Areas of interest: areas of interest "Botanical Garden"
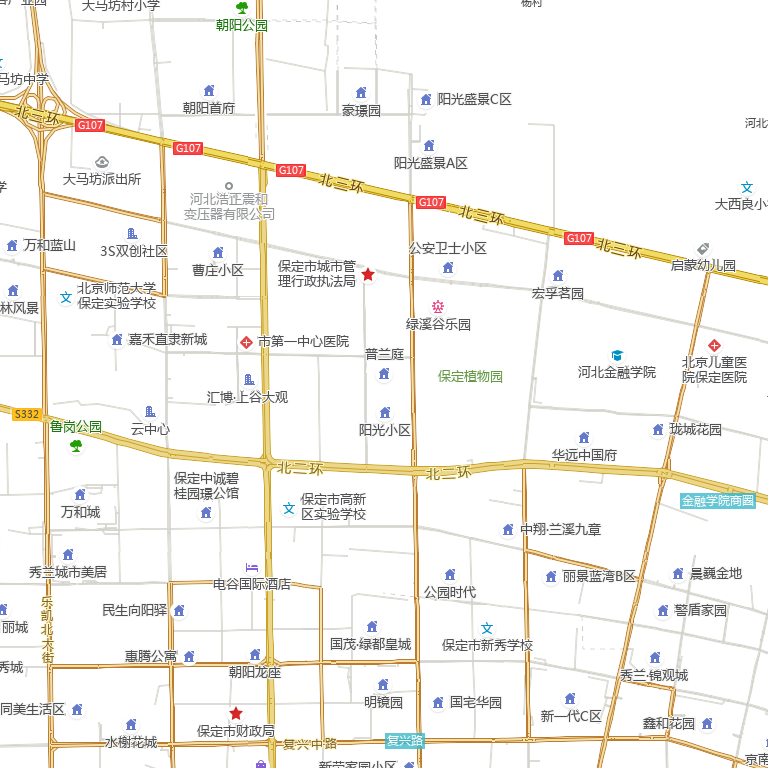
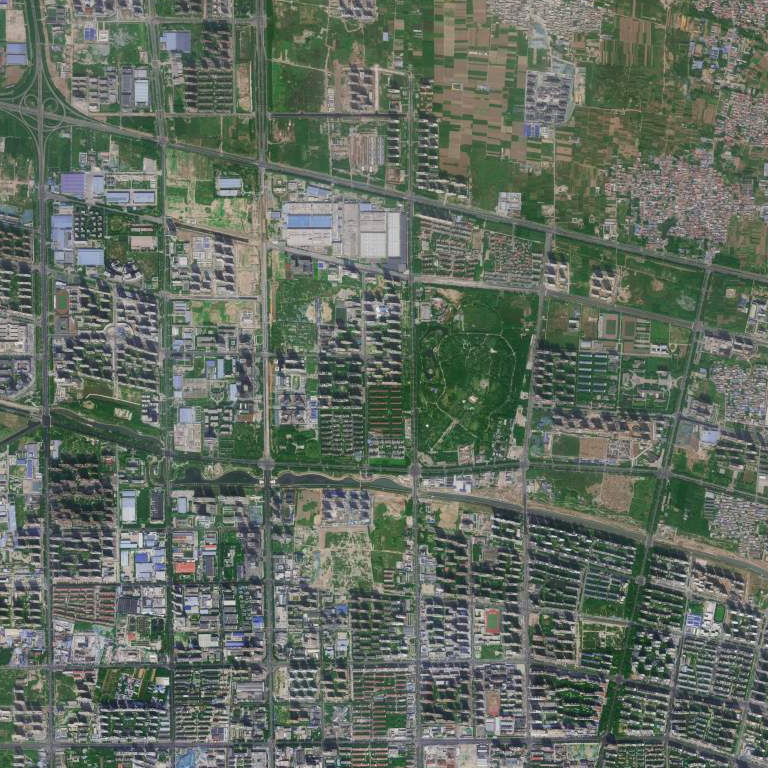